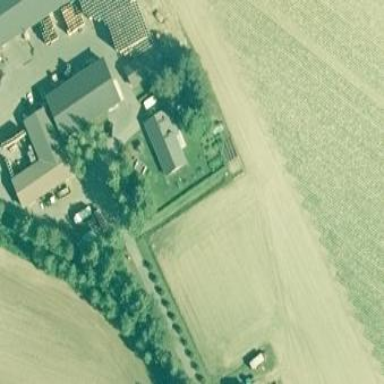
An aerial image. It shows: Farmyard area.